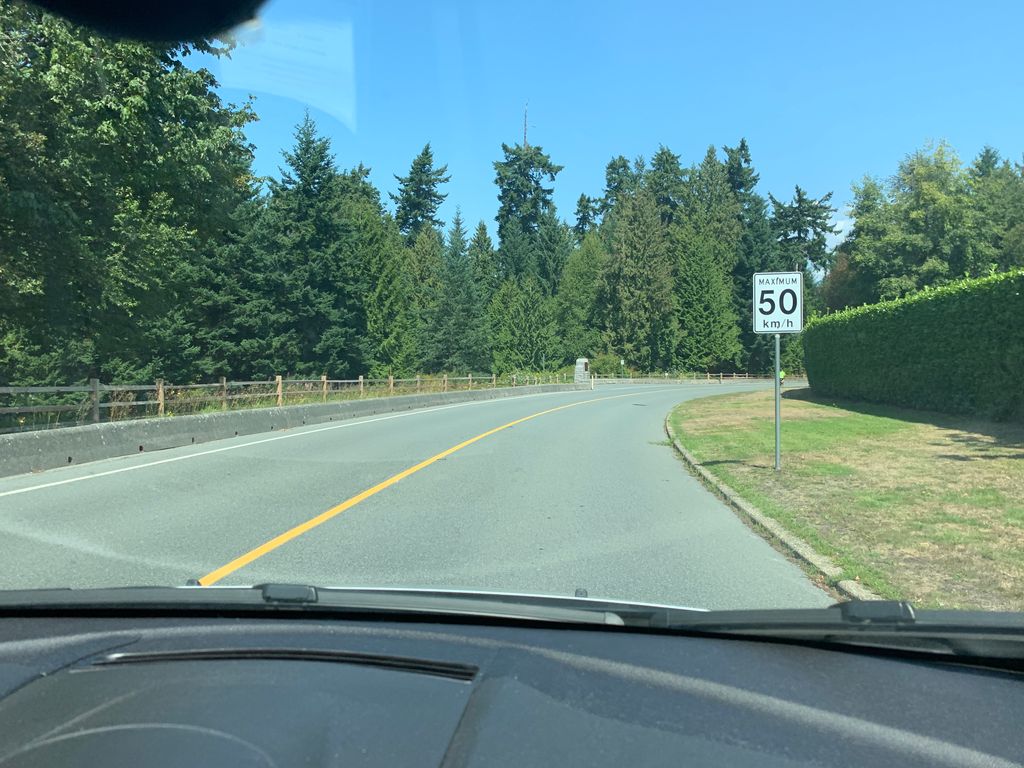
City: vancouver